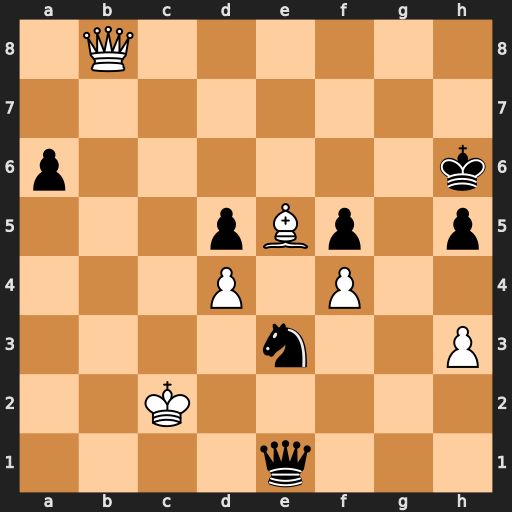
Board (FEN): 1Q6/8/p6k/3pBp1p/3P1P2/4n2P/2K5/4q3
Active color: w
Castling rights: -
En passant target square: -
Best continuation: Kd3 Qf1+ Kxe3 Qxh3+ Kd2